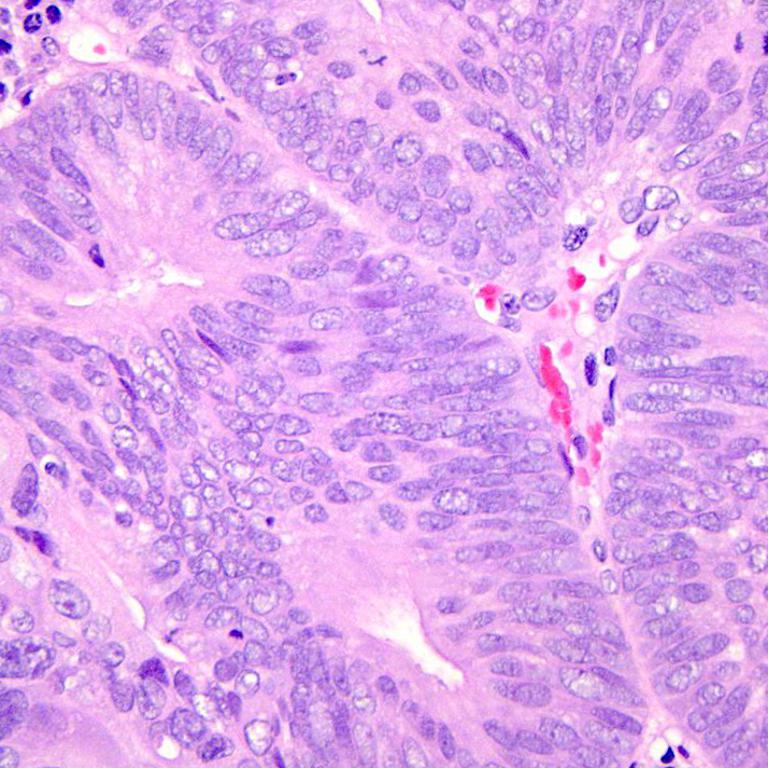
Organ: colon
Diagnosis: adenocarcinomas